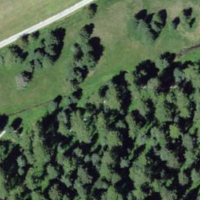
EUNIS habitat code: 43
Species observed at this site:
Rhododendron ferrugineum
Cinclus cinclus
Motacilla cinerea
Gentiana verna
Passer montanus